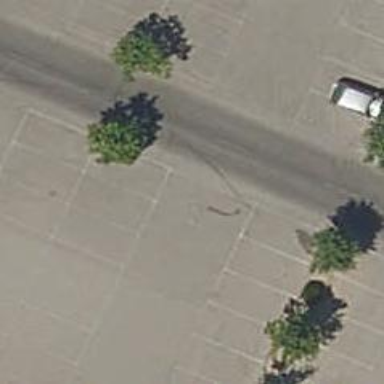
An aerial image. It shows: Parking aisle designated as service road.